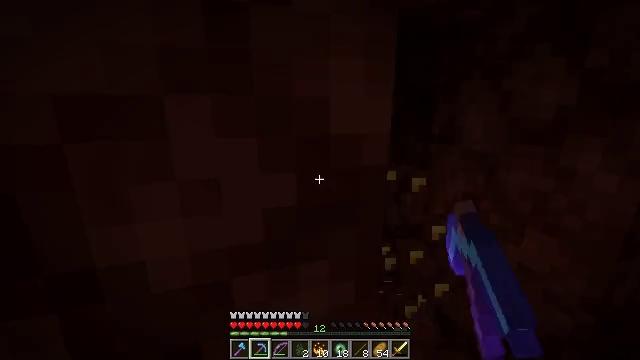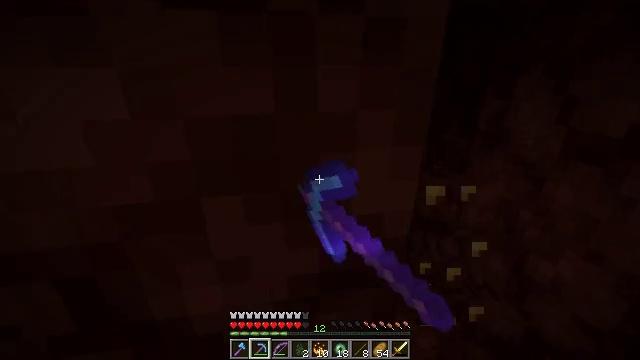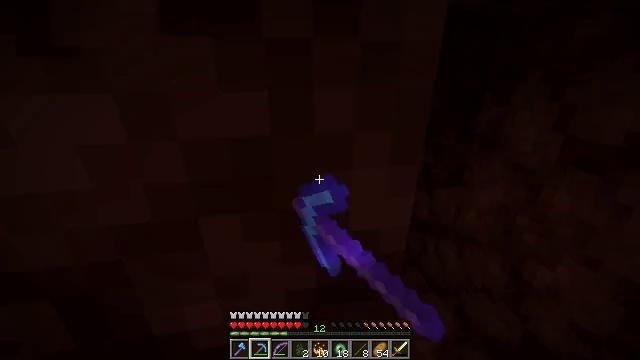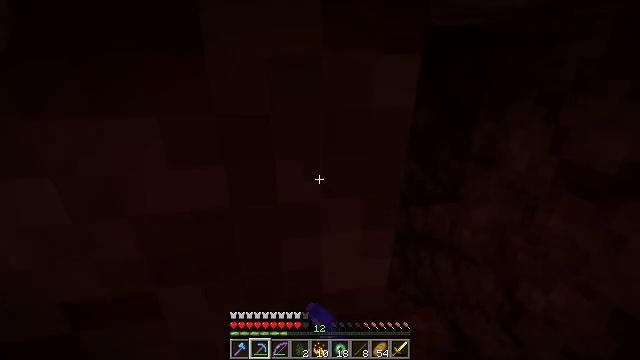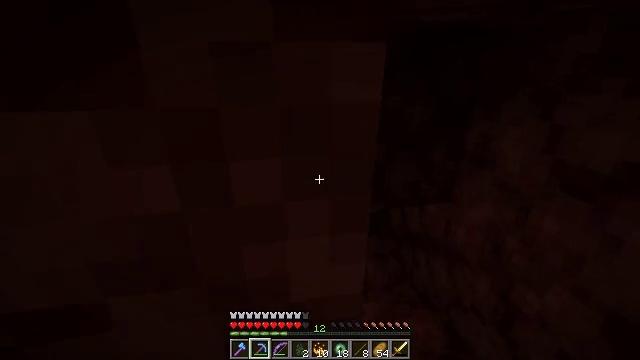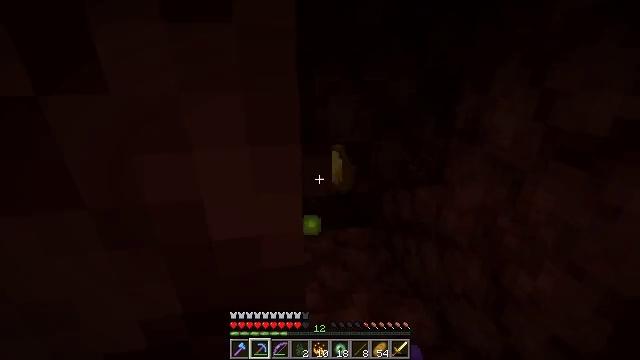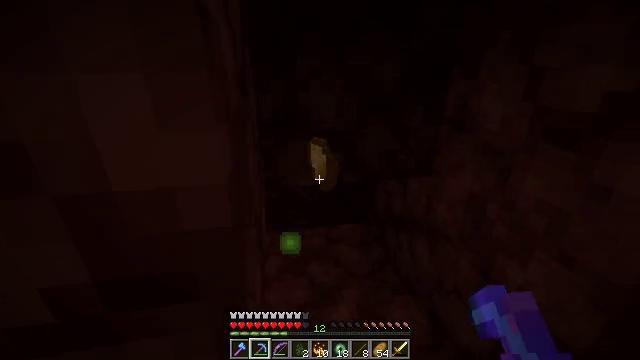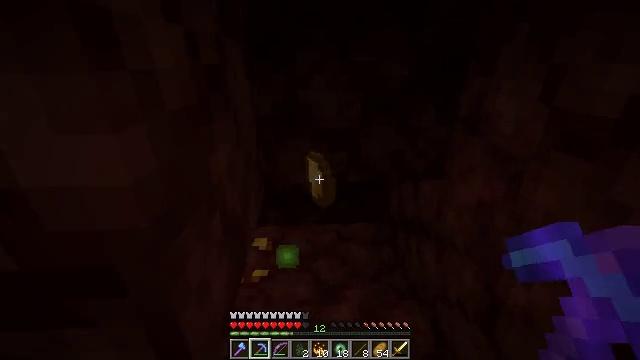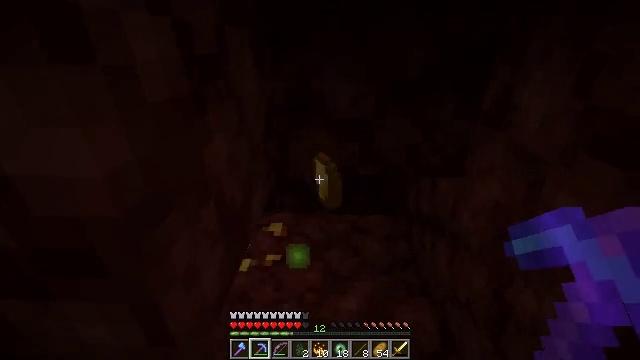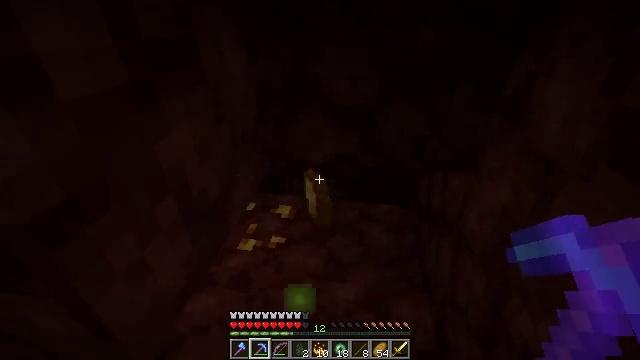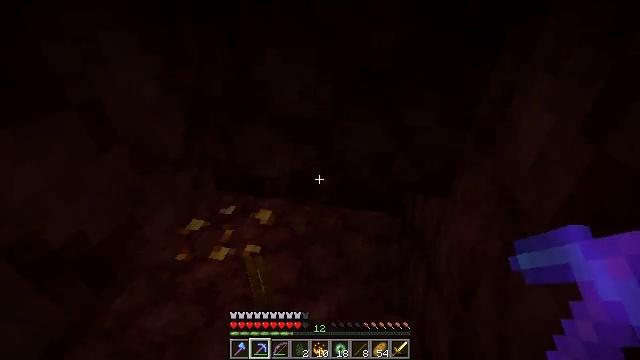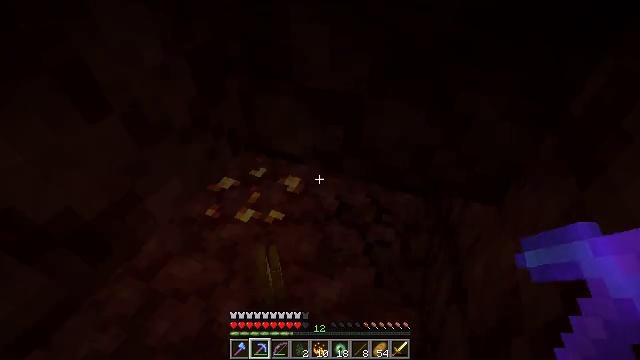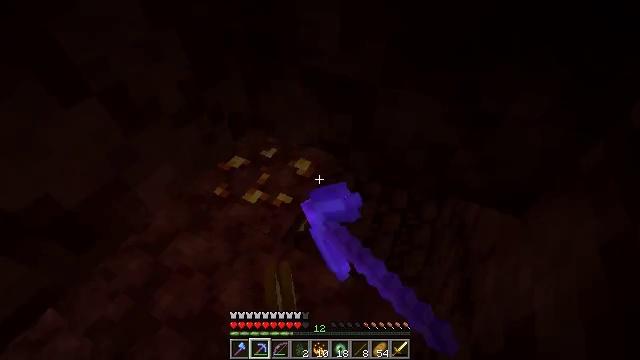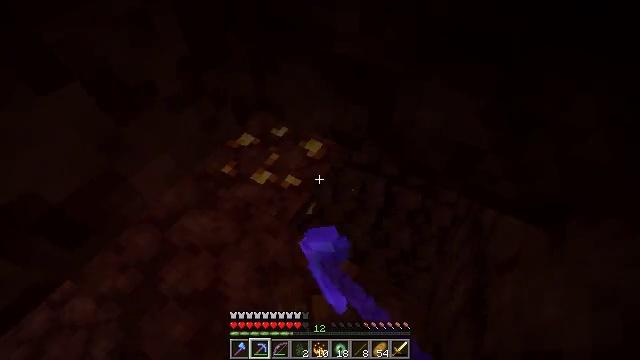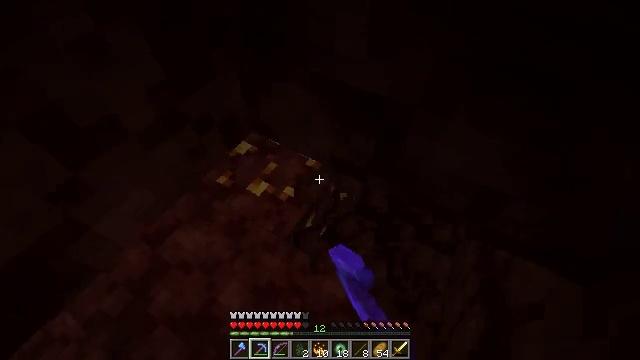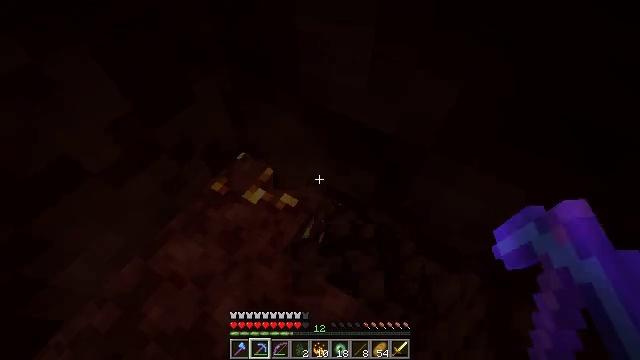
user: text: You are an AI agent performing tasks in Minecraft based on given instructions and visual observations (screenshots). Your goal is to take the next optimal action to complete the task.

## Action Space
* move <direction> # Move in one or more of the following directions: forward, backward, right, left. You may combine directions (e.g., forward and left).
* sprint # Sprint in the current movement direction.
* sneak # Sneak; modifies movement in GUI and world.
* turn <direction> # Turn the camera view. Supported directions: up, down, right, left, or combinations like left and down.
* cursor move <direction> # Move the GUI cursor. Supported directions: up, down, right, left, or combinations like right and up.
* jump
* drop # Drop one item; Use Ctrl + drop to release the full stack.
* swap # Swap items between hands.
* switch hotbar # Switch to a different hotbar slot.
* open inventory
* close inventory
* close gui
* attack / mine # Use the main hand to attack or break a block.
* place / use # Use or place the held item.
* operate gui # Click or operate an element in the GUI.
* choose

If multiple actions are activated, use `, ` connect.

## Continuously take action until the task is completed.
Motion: motion action
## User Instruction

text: Mine the netherrack in the Nether.
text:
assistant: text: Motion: move forward and move right, turn left and down, attack / mine, jump
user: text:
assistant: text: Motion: move forward and move right, jump
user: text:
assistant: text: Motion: move forward and move right, jump
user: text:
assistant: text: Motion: move forward and move right
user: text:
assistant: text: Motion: move forward and move right
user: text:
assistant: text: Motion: move forward and move right
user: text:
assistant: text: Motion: move forward and move right, turn left and down
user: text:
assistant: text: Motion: move forward and move right, turn left and down
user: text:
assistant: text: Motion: move forward and move right, turn left and down
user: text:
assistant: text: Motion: move forward and move right, turn left and down
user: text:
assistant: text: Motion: move forward, turn left and down, attack / mine
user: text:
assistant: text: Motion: turn left and down, attack / mine
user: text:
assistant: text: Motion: move forward, turn left and down, attack / mine
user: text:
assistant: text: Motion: move forward, attack / mine
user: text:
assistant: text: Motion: turn down, attack / mine
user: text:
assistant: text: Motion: turn right and down, attack / mine
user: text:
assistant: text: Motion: attack / mine
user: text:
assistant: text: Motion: attack / mine
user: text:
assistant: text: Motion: attack / mine
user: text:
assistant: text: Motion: attack / mine
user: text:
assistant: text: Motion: turn left, attack / mine
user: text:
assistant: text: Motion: turn left and down, attack / mine
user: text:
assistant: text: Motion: attack / mine
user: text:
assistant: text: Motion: attack / mine
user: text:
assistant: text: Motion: attack / mine